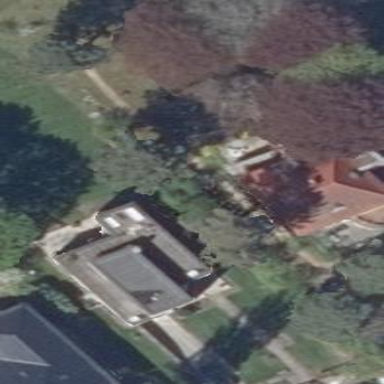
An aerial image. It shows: Residential building with hipped roof.